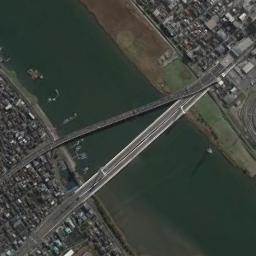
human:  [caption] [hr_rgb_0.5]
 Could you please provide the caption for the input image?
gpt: Two bridges built on a dark green river and the residential area on both sides of the river .

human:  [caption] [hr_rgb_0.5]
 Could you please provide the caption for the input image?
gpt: Two cross-triangular bridges connect the land on both sides of the turquoise water, With many buildings and roads on the land .

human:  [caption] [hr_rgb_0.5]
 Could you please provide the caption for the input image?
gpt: There are two parallel bridges, And the color of the water is dark green .

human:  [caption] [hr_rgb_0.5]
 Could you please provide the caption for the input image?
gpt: Two bridges are over the river with many buildings beside .

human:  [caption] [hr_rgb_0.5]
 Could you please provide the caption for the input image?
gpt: There are many buildings beside the bridge .